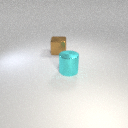
large cyan metal cylinder to the right of large brown metal cube